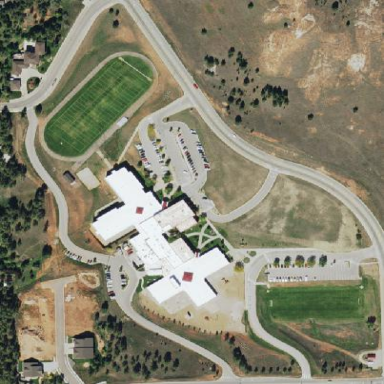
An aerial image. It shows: School.